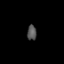
Tissue: lung
Cell type: Endothelial cells
Senescence score: 0.586
Nuclear area (px): 137
Mean DAPI intensity: 83.467